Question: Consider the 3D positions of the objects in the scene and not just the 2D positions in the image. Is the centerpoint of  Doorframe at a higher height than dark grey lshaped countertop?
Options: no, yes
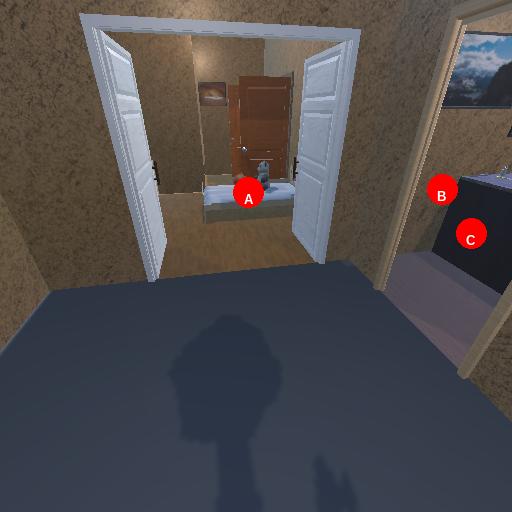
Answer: no